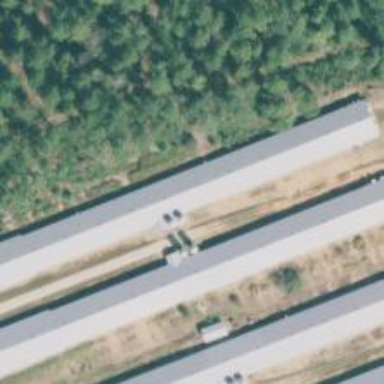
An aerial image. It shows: Poultry house.